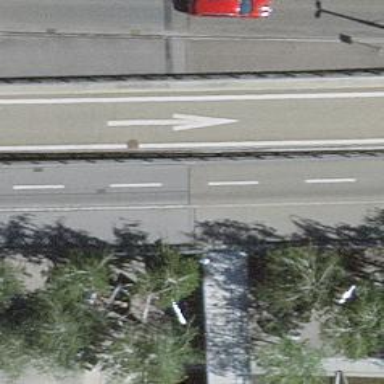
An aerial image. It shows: Asphalt cycleway also suitable for walking.